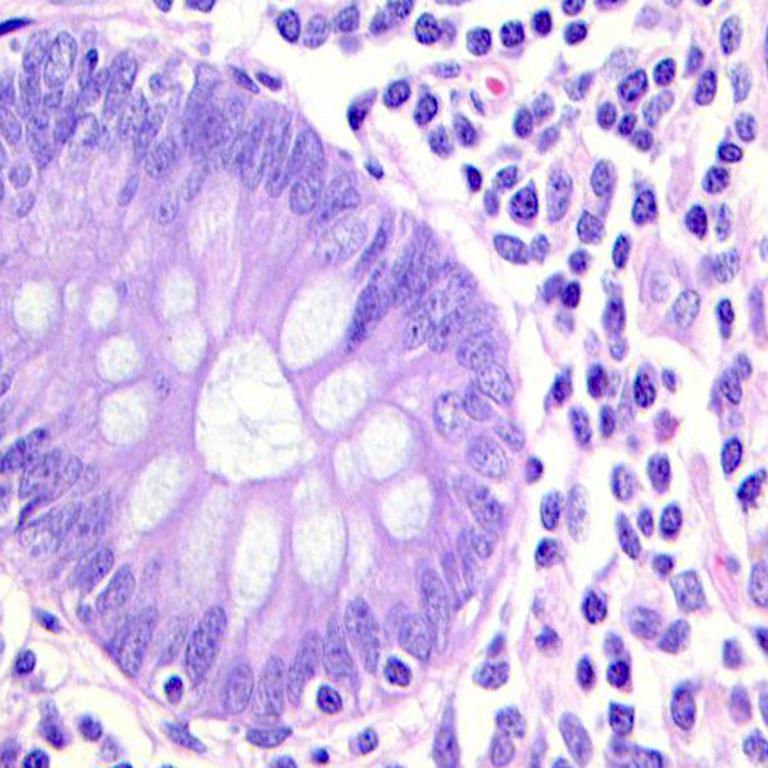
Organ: colon
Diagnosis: benign